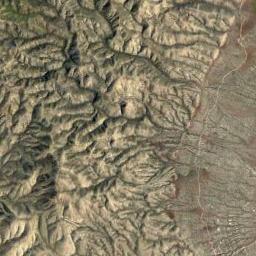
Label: mountain